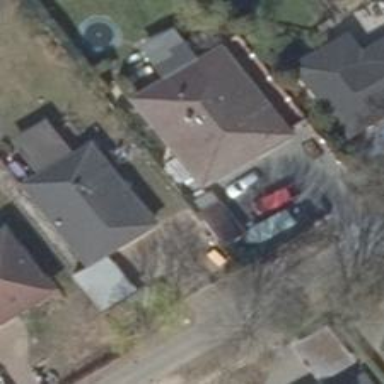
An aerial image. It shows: Detached building with hipped roof.